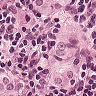
Metastatic tissue present: yes